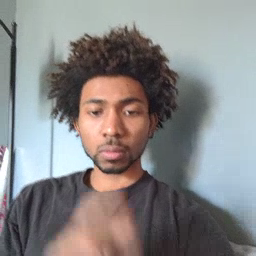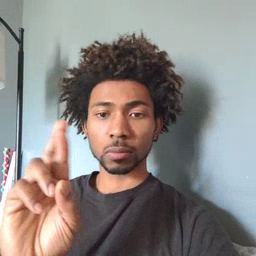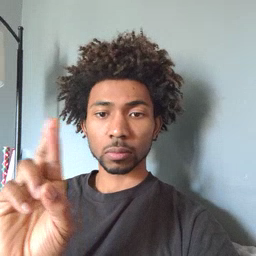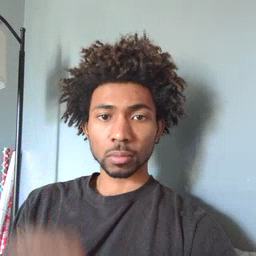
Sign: refrigerator